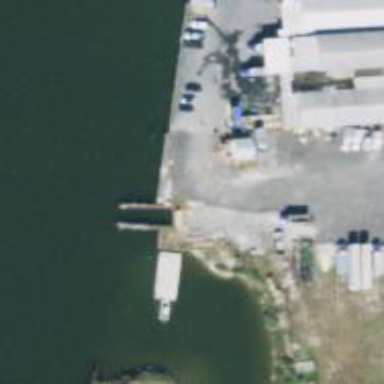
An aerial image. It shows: Slipway on leisure land.